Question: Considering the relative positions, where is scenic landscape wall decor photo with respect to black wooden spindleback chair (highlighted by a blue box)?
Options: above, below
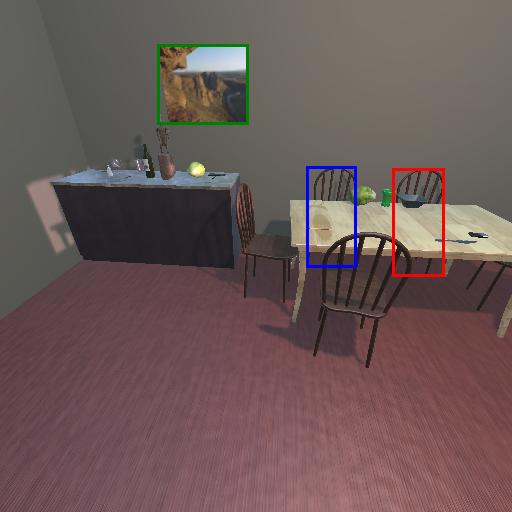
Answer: above